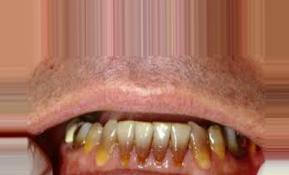
Condition: Tooth Discoloration